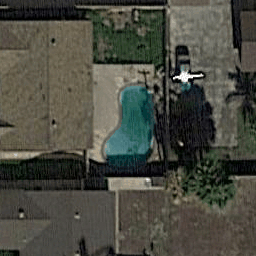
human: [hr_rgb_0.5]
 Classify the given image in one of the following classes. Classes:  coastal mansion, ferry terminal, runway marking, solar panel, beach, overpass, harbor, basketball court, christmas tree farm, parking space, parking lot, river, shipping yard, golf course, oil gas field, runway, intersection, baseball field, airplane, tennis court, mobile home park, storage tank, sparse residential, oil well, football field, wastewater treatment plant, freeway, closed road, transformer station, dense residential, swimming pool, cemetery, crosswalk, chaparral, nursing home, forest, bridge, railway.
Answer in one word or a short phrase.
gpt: swimming pool